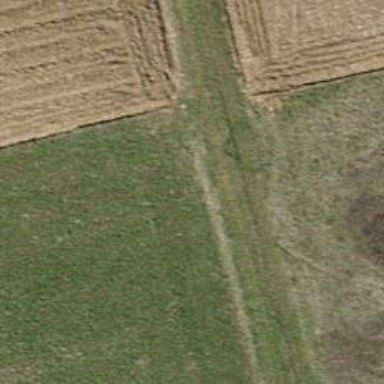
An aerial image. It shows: Track with grade3 tracktype.